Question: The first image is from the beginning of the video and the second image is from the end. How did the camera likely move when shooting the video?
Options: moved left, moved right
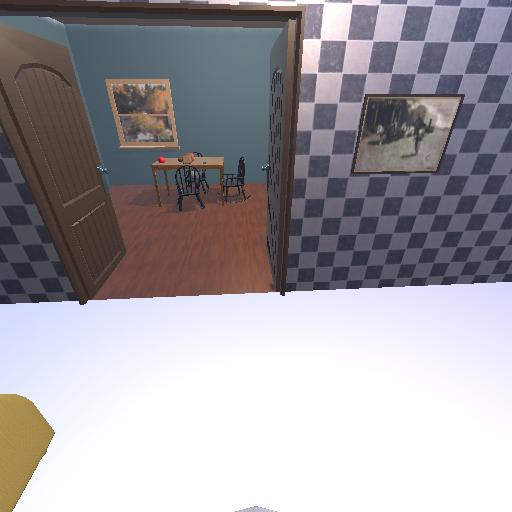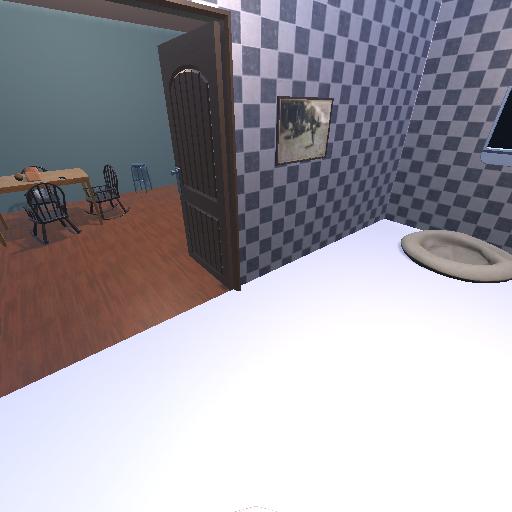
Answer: moved left